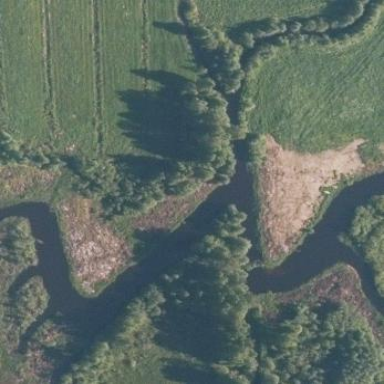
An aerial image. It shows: River flowing through natural landscape.